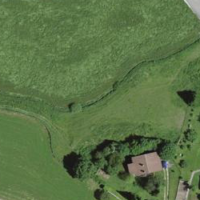
EUNIS habitat code: 55
Species observed at this site:
Cardamine pratensis